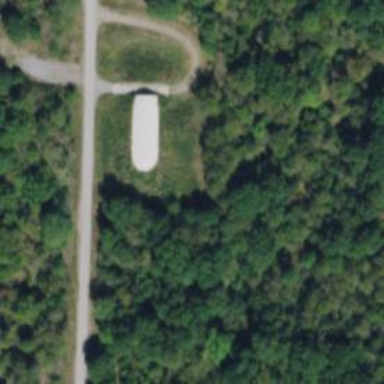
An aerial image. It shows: Military bunker.